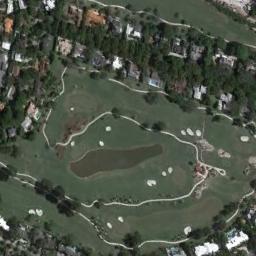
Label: golf_course